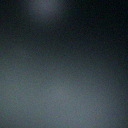
Screen state: off